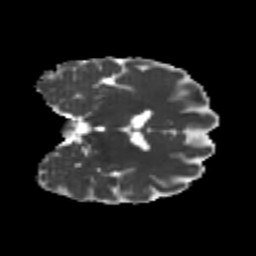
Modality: MD
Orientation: coronal
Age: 20
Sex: female
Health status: healthy
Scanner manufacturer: philips
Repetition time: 7.389 s
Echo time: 0.08599 s